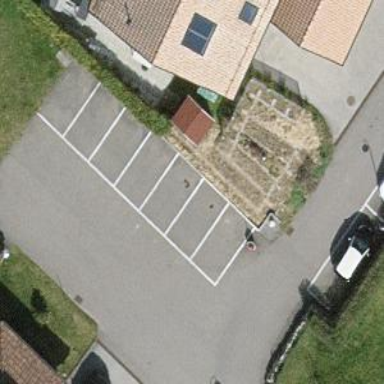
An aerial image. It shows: Parking area.